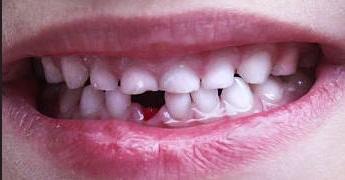
Condition: hypodontia